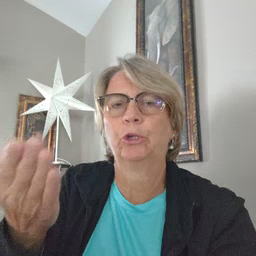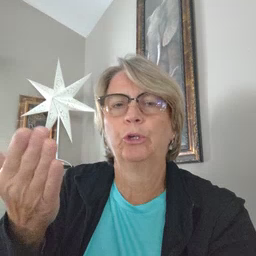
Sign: book